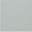
Piece: xx